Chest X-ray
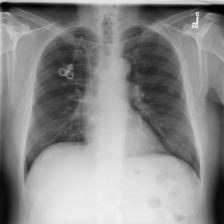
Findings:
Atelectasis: negative
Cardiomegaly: negative
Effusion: negative
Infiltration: negative
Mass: negative
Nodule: negative
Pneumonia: negative
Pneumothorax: negative
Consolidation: negative
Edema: negative
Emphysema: negative
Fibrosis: negative
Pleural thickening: negative
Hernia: negative